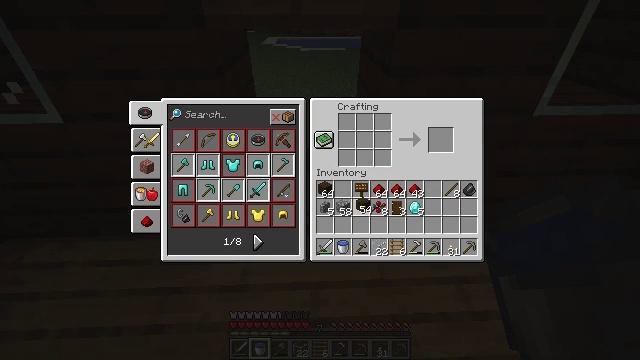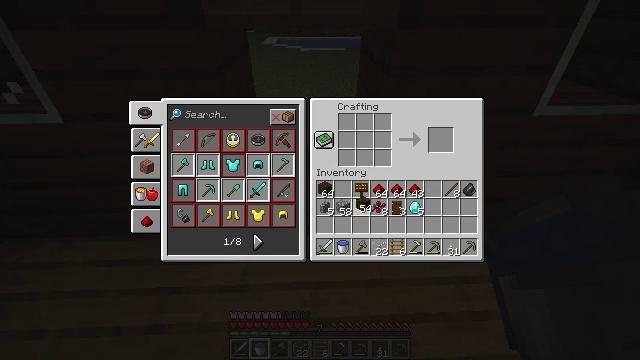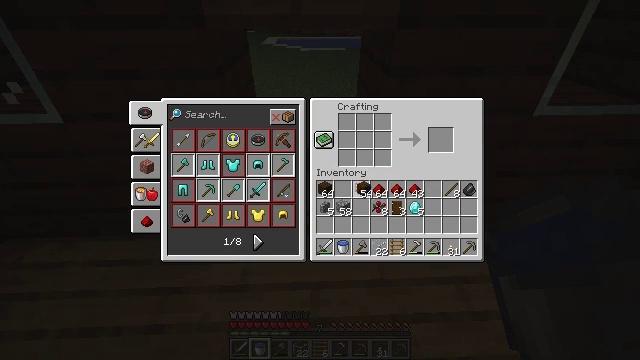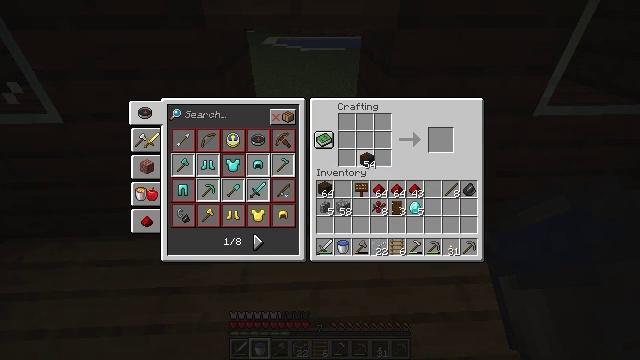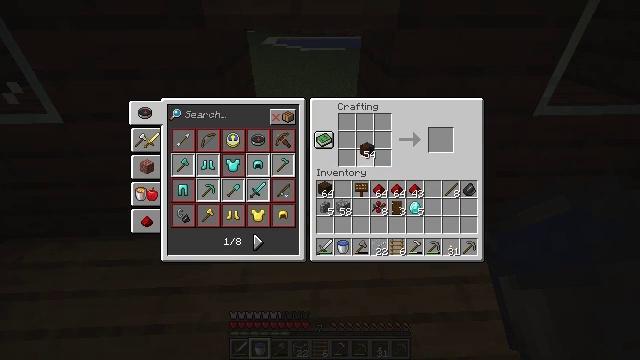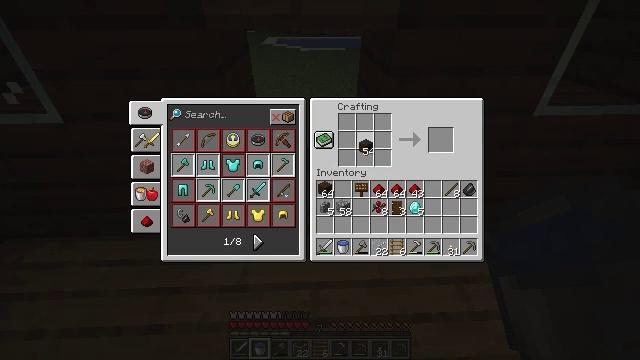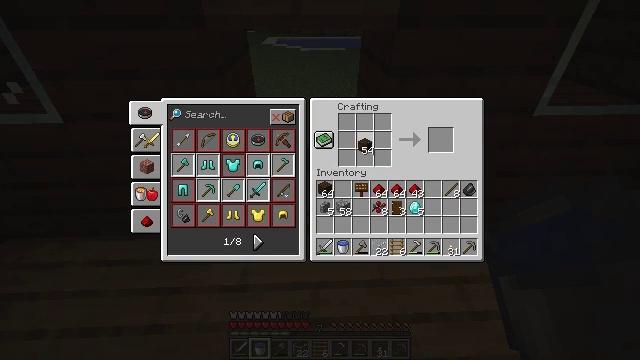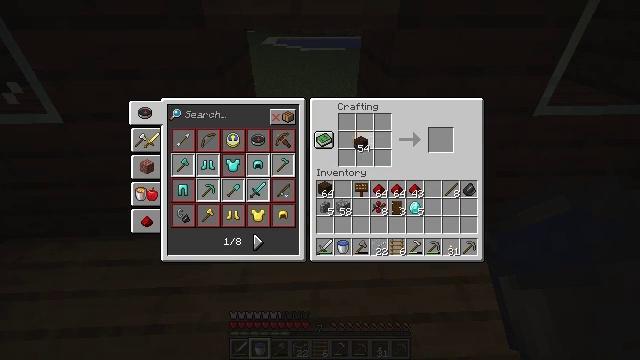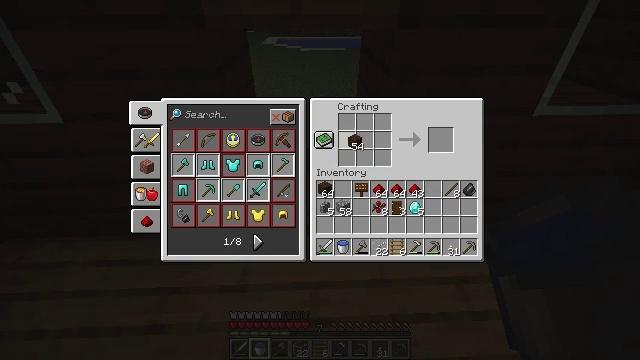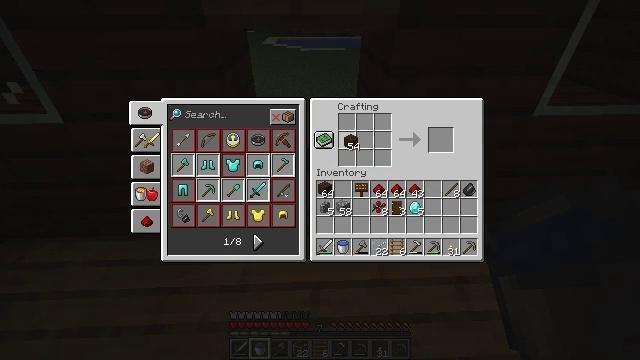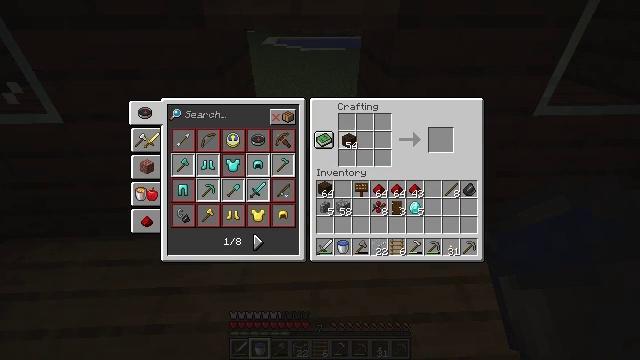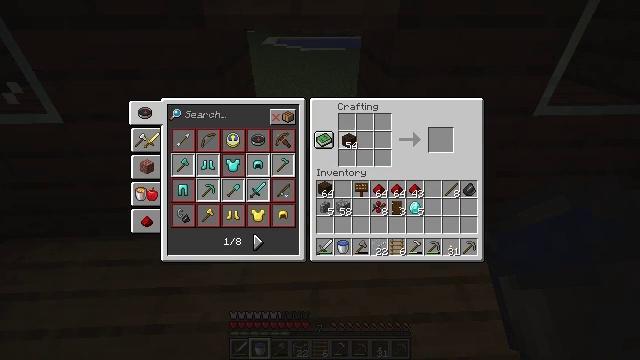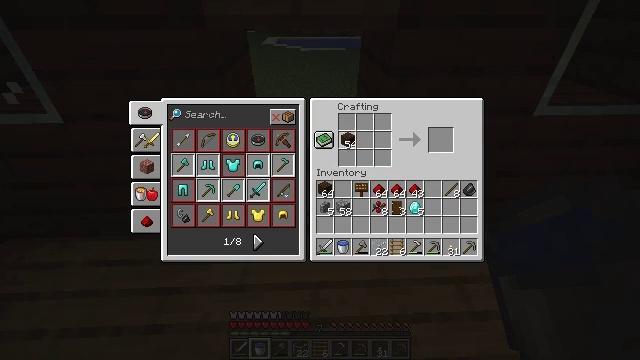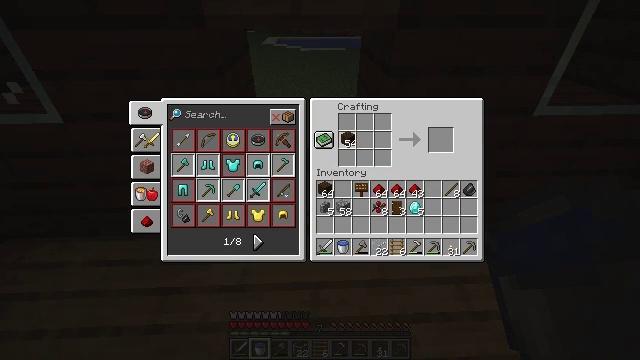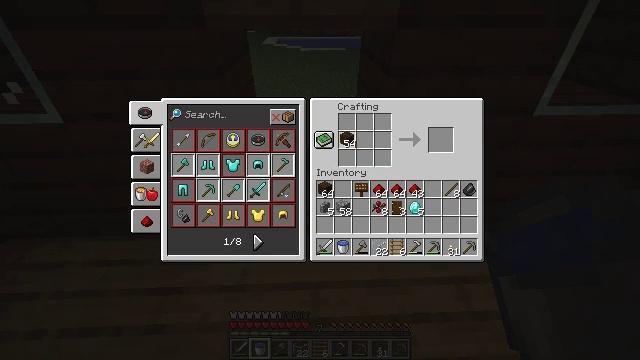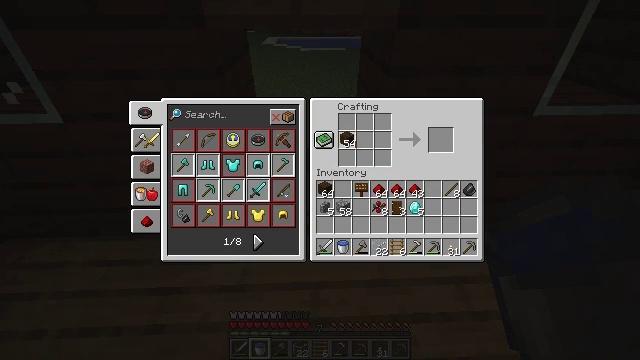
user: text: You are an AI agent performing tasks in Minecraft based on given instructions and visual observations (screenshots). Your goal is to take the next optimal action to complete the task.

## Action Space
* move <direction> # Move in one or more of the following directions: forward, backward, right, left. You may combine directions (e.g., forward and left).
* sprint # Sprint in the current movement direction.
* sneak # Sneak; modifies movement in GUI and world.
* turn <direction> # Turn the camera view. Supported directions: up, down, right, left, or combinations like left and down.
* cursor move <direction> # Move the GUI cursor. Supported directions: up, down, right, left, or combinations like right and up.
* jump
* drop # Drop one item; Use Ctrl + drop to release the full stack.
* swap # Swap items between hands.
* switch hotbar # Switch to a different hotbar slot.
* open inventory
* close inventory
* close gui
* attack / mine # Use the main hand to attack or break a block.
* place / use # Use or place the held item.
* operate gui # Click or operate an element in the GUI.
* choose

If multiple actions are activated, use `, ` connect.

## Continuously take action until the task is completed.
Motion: motion action
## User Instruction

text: Create a dark oak sign with dark oak planks.
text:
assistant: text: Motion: no_op
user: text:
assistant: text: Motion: cursor move up
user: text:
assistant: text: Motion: cursor move up
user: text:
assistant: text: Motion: cursor move up
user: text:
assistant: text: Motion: no_op
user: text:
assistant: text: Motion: no_op
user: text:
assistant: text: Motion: no_op
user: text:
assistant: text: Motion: no_op
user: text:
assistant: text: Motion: no_op
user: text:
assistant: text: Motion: no_op
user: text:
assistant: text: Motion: no_op
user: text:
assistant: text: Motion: no_op
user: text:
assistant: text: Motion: no_op
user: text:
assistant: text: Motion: no_op
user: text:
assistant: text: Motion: no_op
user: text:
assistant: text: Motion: choose
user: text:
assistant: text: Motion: choose
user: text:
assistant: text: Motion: choose
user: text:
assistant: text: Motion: cursor move right, choose
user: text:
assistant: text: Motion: choose
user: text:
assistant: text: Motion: choose
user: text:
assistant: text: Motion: choose
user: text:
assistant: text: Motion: choose
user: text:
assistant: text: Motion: choose
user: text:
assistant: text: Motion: choose
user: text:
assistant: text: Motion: choose
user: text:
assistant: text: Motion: choose
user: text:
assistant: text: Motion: choose
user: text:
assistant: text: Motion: choose
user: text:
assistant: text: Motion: choose